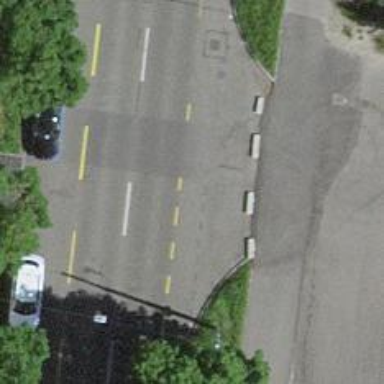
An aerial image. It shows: Secondary road with separate cycle lane. The road surface is asphalt and there is sidewalk.